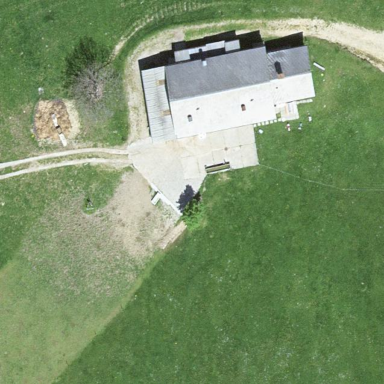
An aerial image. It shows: Farmyard area.